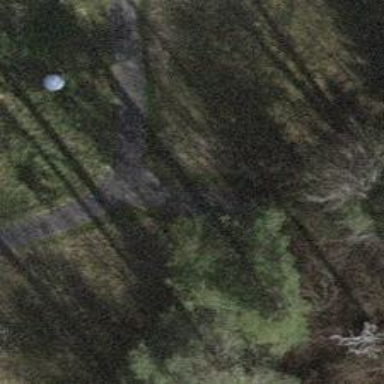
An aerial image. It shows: Path used for both walking and golf.